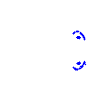
Particle: pion